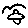
Label: bird